Question: i have the next structure for db, i need to get only the most recent row by id, for example the most recen row for id 1, the most recen row for id 2, etc, for the moment i have this query:
'''
SELECT max(fecha), id_transaccion, id_movimiento
FROM transaccion_movimiento
group by (id_transaccion, id_movimiento, fecha);
'''
To later adapt to this:
'''
LEFT JOIN (SELECT max(fecha), id_transaccion, id_movimiento FROM transaccion_movimiento group by (id_transaccion, id_movimiento, fecha) ORDER BY ID_TRANSACCION asc LIMIT 1)nn ON T.id_transaccion = nn.id_transaccion LEFT JOIN ctl_tipo_movimiento IM ON IM.id_tipo_movimiento = nn.id_movimiento " +
'''
Please i need help

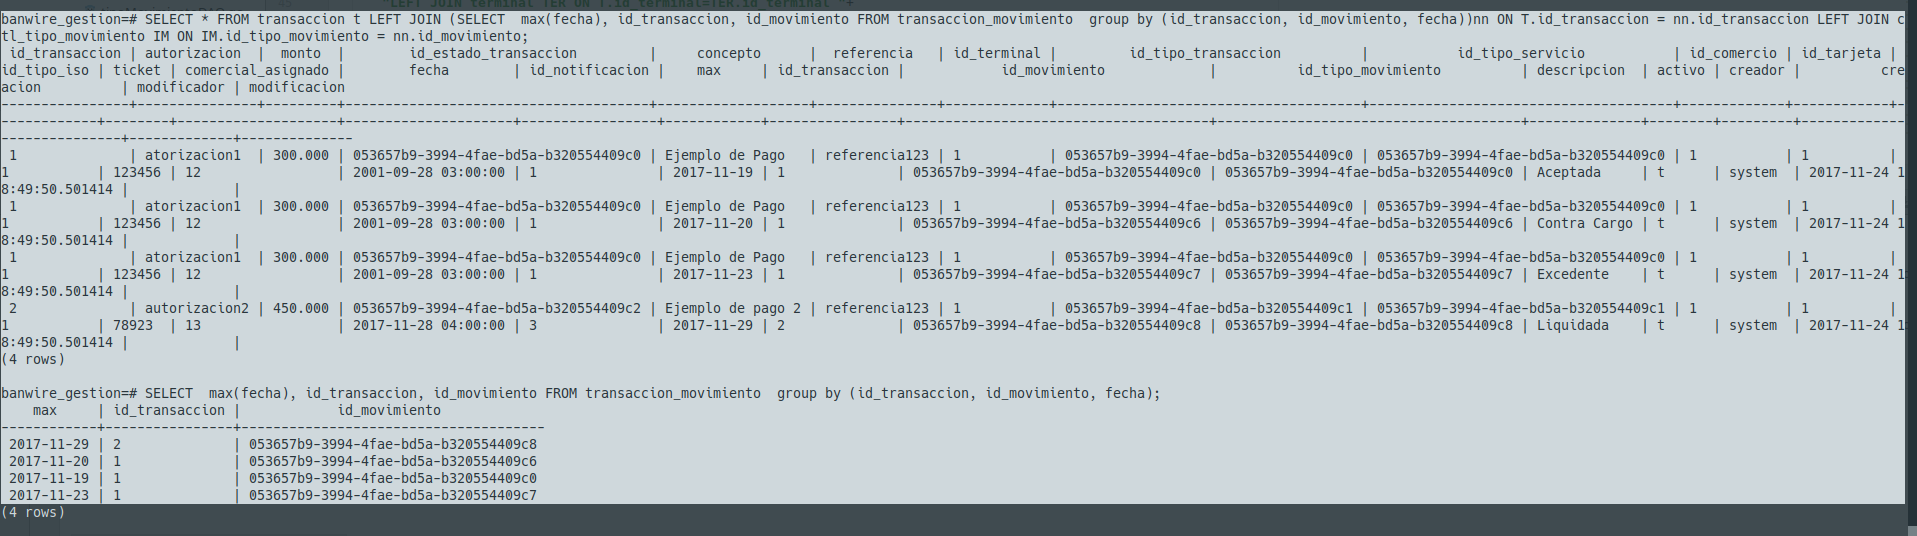
Answer: I suggest you consider using 'row_number() over()' instead. See <URL>
'''
SELECT
*
FROM x
LEFT JOIN (
SELECT
fecha
, id_transaccion
, id_movimiento
, ROW_NUMBER() OVER (PARTITION BY id_transaccion, id_movimiento
ORDER BY fecha DESC) AS ultima_fecha_row
FROM transaccion_movimiento
) nn ON T.id_transaccion = nn.id_transaccion asn nn.ultima_fecha_row=1
LEFT JOIN ctl_tipo_movimiento im ON im.id_tipo_movimiento = nn.id_movimiento
'''
Now whilst I recognized to mean date not much else made sense to me, so you may have to adjust this suggestion. For example I'm not sure if 'id_movimiento' is needed in the "partition" or not.
'''
, ROW_NUMBER() OVER (PARTITION BY id_transaccion
ORDER BY fecha DESC) AS ultima_fecha_row
'''